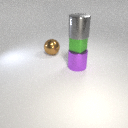
small green rubber cube above large purple metal cylinder